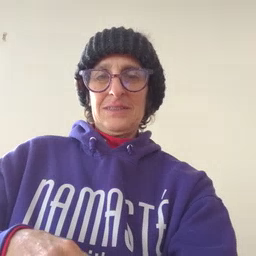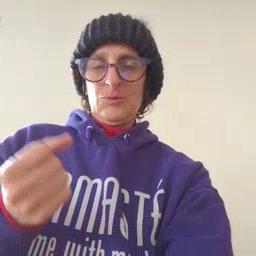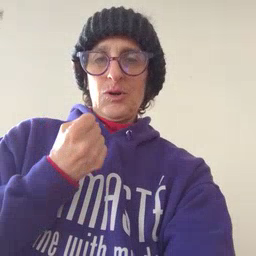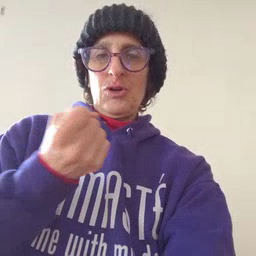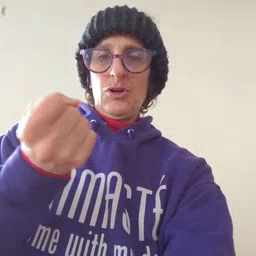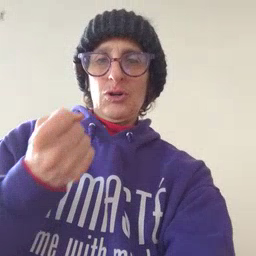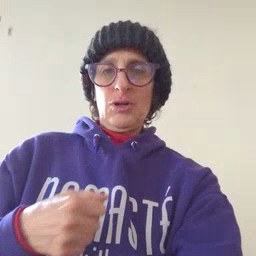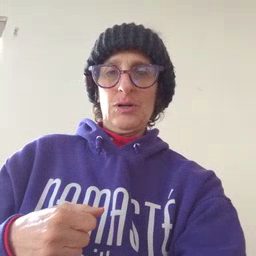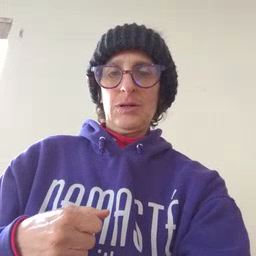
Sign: drawer